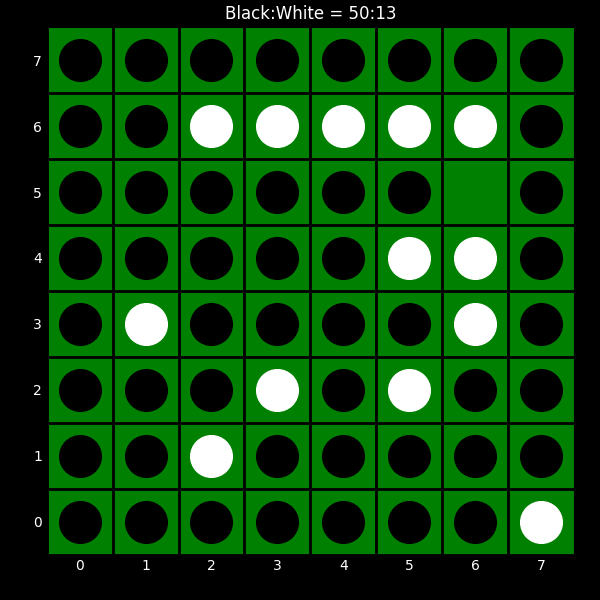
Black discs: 50
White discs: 13